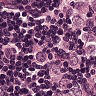
Metastatic tissue present: yes